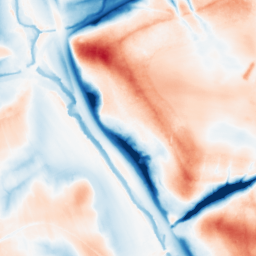
Category: multiscale
Decomposition family: dog_multiscale
Decomposition parameters: sigma_ratio: 2
n_scales: 5
base_sigma: 0.5
Upsampling method: sinc_hamming
Upsampling parameters: scale: 2
kernel_size: 16
Upsampling scale: 2